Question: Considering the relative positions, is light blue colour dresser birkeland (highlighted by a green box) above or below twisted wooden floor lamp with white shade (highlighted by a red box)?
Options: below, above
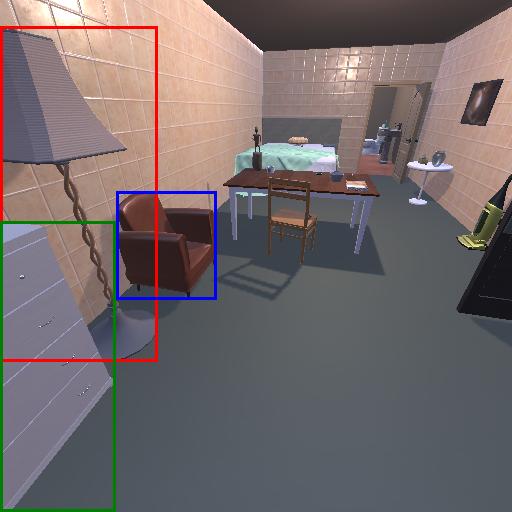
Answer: below